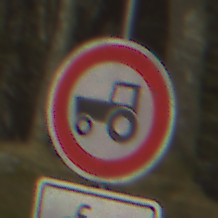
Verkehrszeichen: VerbotKraftfahrzeugeZuegeNichtSchneller25
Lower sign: EinspurigeFahrzeugeFrei2
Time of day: MorningAfternoon
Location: Outdoor (Nature)
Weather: Clear
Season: Winter
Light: Natural